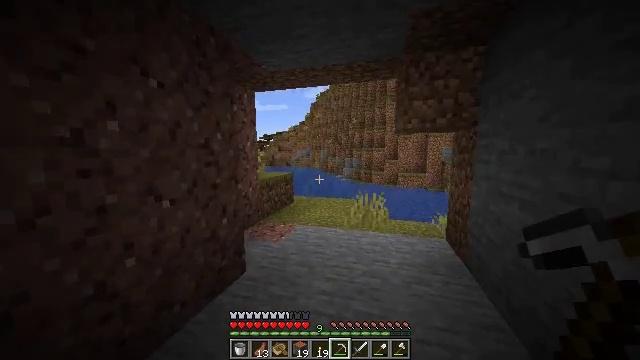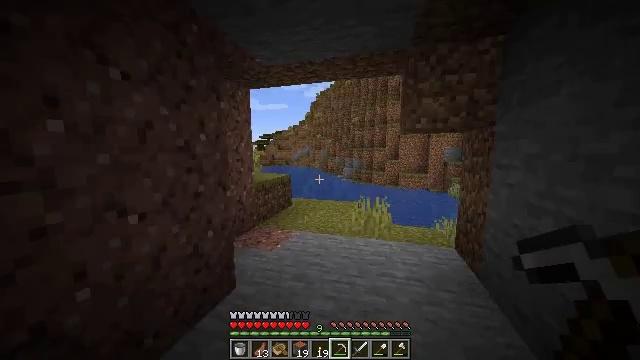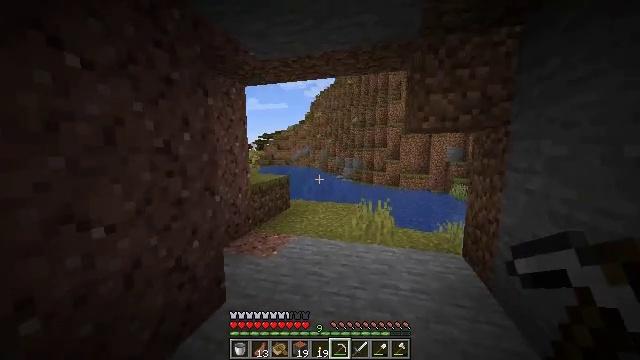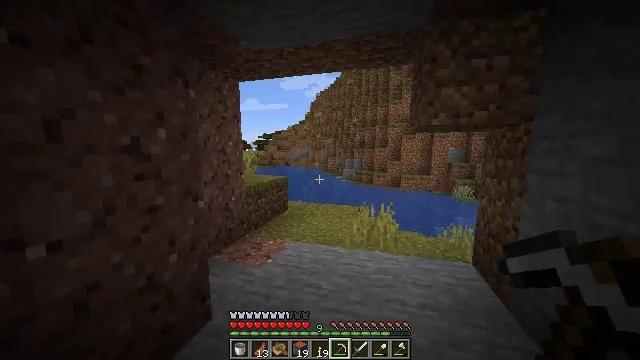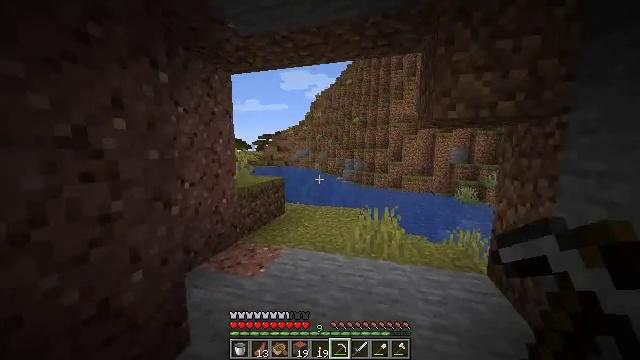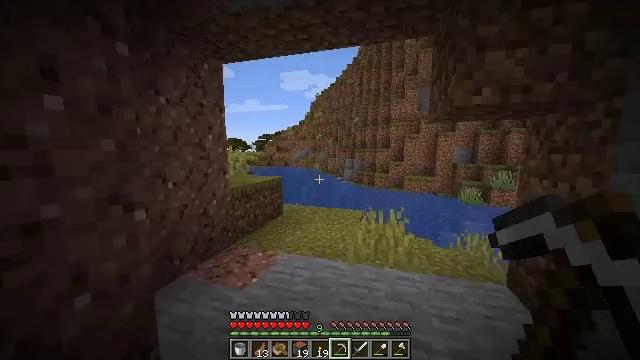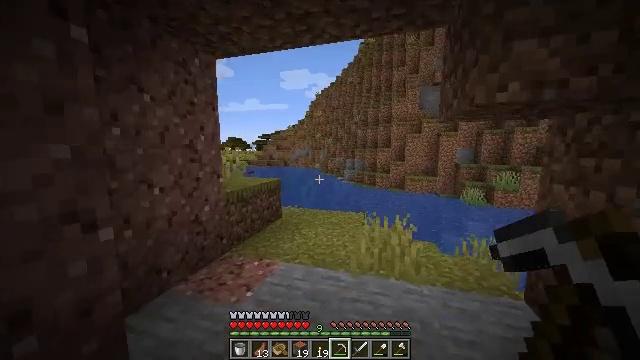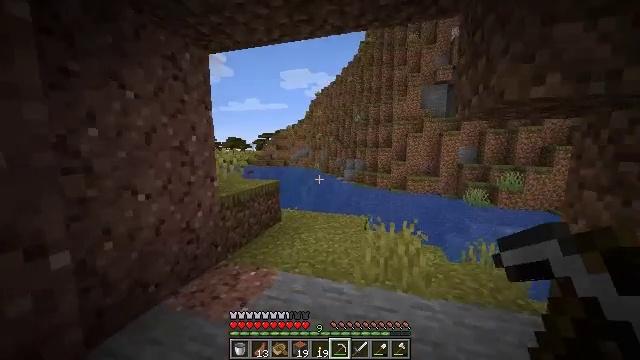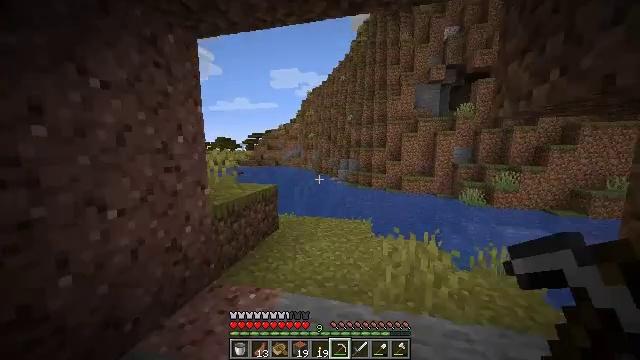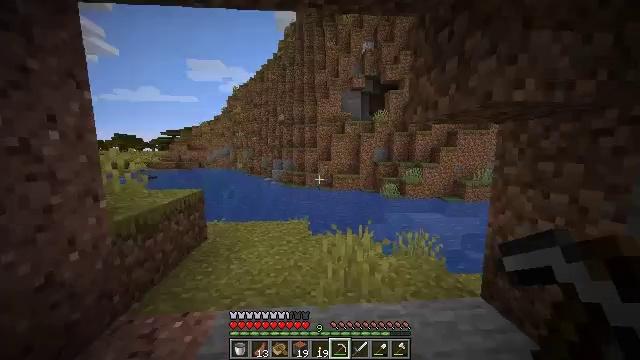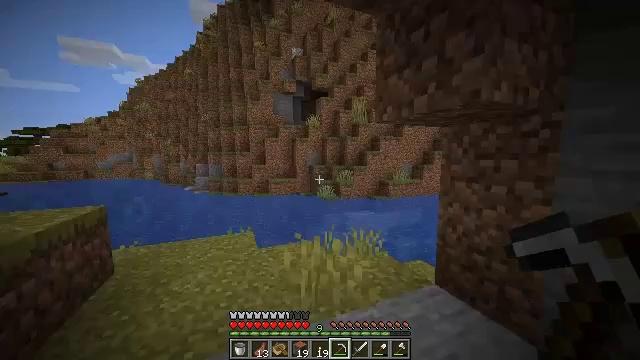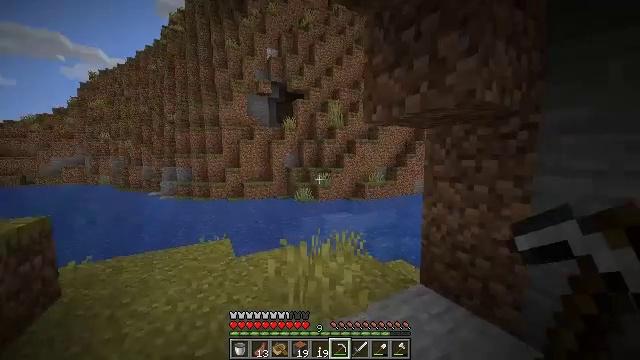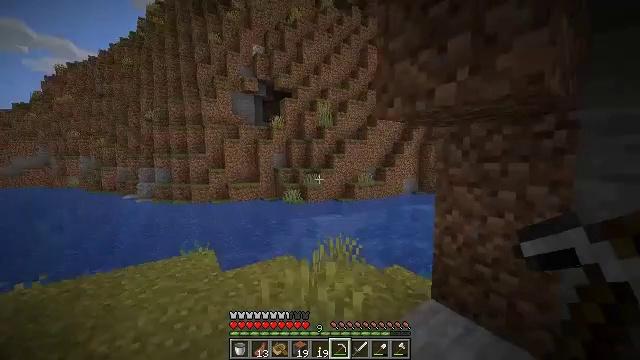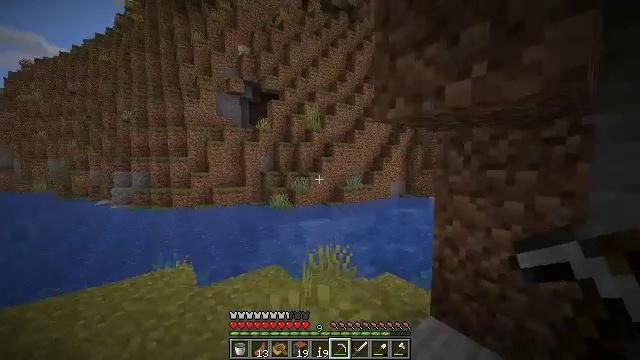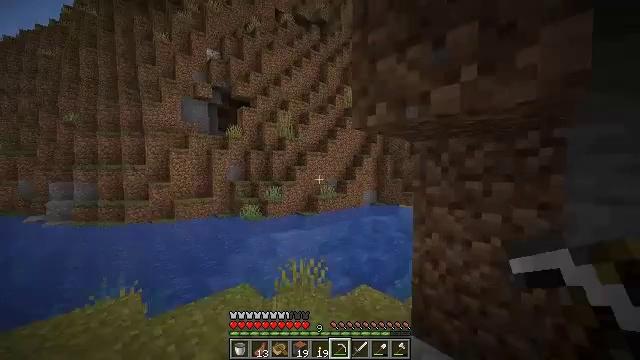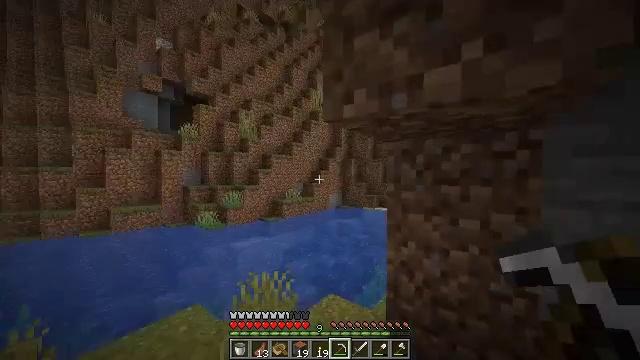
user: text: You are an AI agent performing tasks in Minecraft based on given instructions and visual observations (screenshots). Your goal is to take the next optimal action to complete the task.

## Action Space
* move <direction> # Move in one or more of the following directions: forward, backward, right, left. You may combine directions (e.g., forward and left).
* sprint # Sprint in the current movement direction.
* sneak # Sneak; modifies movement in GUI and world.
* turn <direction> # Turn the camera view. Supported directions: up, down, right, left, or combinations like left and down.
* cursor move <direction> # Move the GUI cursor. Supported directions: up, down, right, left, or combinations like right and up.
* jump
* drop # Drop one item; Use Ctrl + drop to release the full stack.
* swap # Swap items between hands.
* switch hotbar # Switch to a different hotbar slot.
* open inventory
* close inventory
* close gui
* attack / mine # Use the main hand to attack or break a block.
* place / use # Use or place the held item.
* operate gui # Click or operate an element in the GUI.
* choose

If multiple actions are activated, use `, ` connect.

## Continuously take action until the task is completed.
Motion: motion action
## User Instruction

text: Harvest sugar cane from the plant.
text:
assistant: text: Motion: move forward
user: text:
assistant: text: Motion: move forward
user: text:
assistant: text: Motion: move forward
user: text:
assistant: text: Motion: move forward
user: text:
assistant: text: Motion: move forward
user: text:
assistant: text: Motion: move forward
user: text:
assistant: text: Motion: move forward and move left
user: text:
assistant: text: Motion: move forward and move left, turn right
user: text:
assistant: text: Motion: move forward and move left, turn right
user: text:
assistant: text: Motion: move forward and move left, turn right
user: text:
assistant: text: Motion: move forward, turn right
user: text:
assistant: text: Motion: move forward, turn right
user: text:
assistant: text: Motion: move forward, turn right
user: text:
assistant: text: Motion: move forward, turn right and up
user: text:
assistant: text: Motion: move forward, turn right
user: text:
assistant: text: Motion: move forward, turn right
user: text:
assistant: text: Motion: move forward, turn right and down
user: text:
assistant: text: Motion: move forward, turn right and down
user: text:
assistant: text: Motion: move forward, turn right and down
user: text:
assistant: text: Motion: move forward, turn right and down
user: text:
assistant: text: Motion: move forward, turn right and down
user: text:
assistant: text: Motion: move forward
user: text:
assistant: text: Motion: move forward, turn right
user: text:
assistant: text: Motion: move forward, turn right
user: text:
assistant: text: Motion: move forward, turn right and down
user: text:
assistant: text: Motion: move forward, turn right and down
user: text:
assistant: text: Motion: move forward, turn right
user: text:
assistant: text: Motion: move forward, turn right
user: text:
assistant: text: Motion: move forward, turn right
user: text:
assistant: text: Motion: move forward